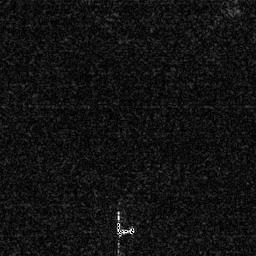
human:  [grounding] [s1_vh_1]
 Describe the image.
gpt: In the satellite image, there is  <ref>1 small ship </ref> <box>[[43, 85, 53, 92, 0]]</box> located at bottom.